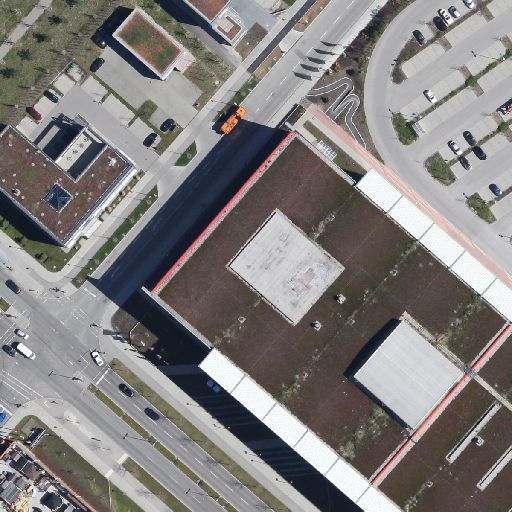
Referring expression: long truck